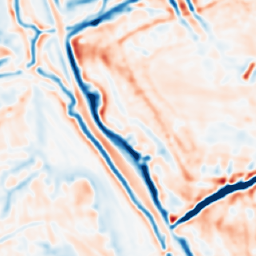
Category: multiscale
Decomposition family: dog
Decomposition parameters: sigma_low: 2
sigma_high: 5
Upsampling method: nearest
Upsampling parameters: scale: 2
Upsampling scale: 2